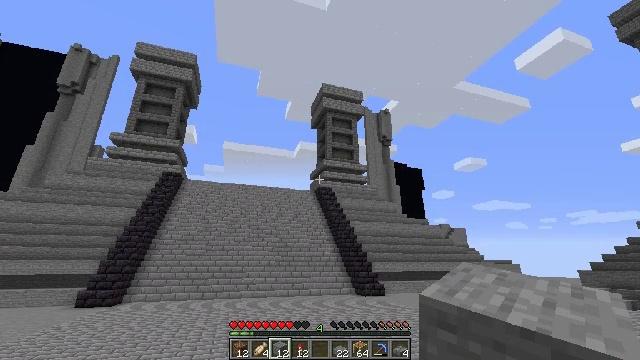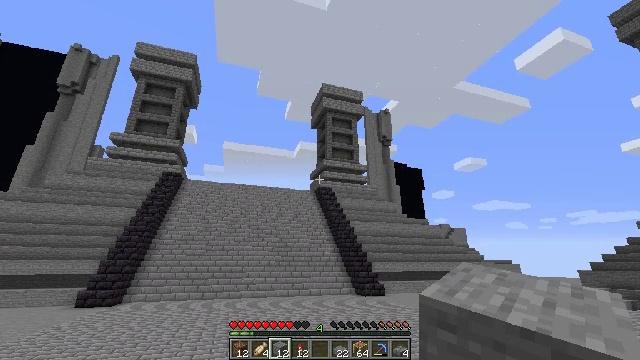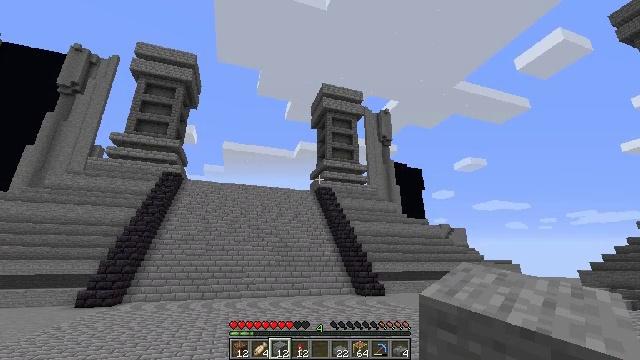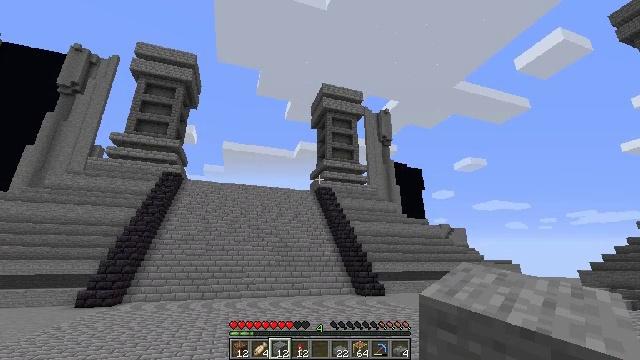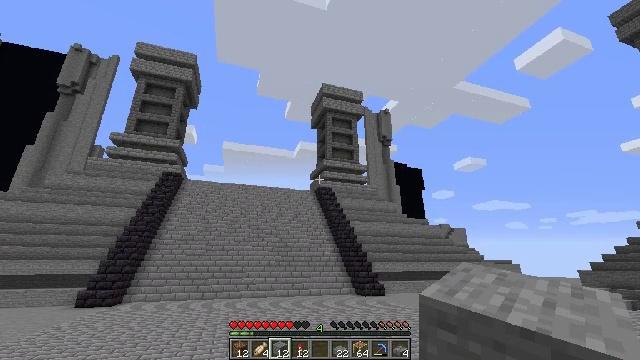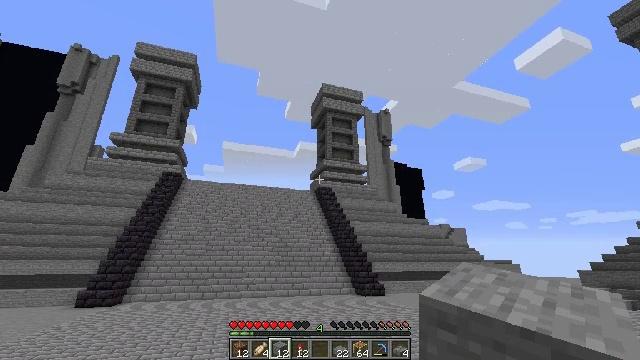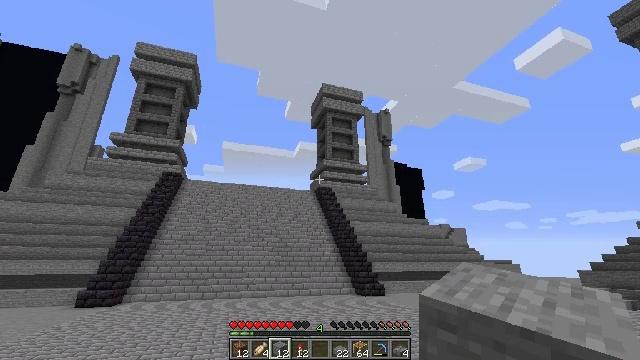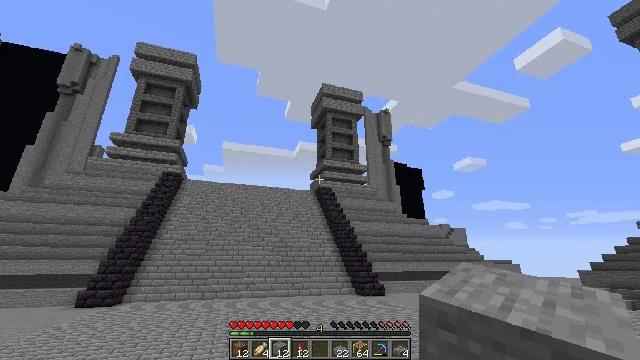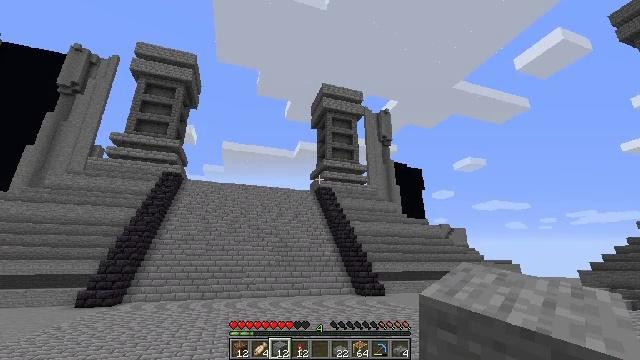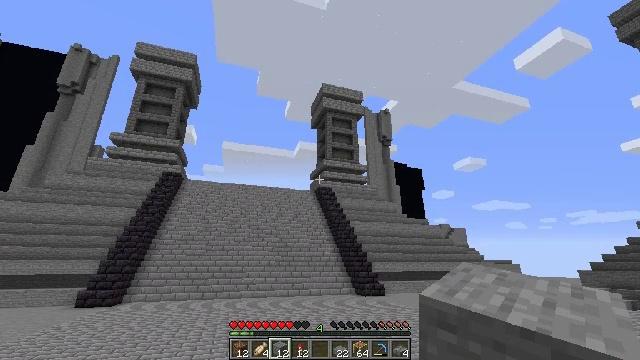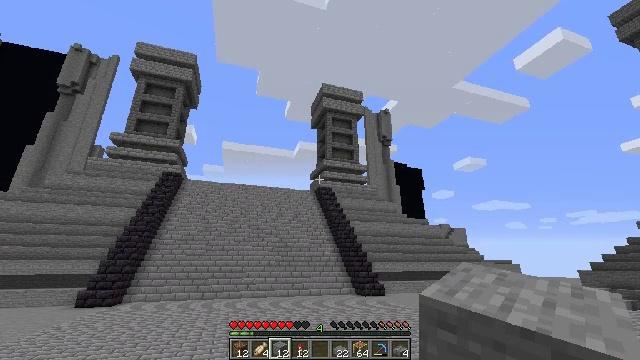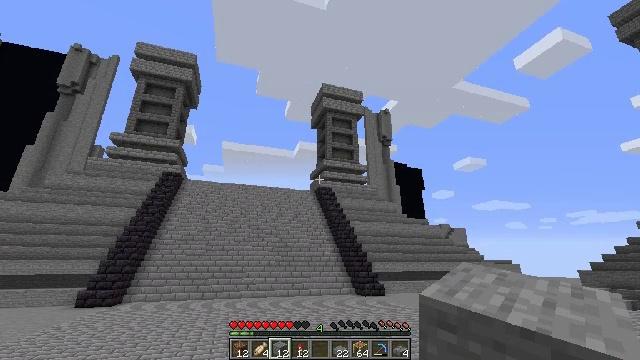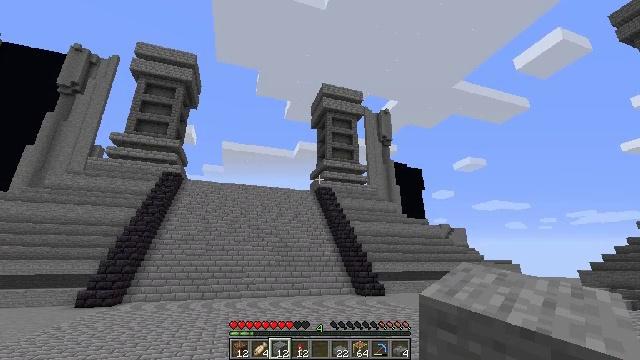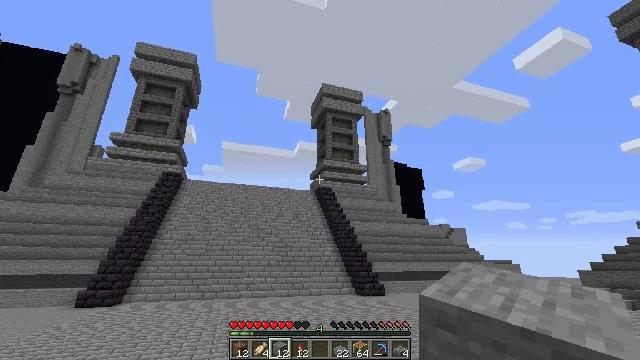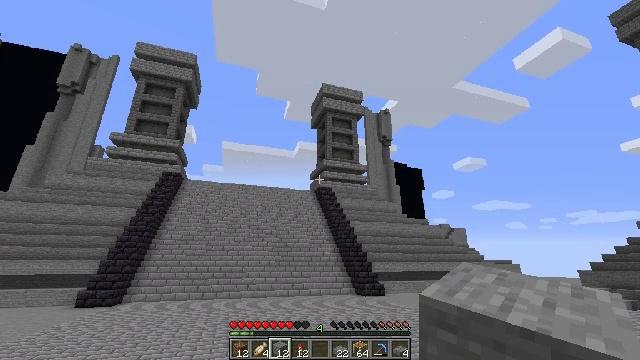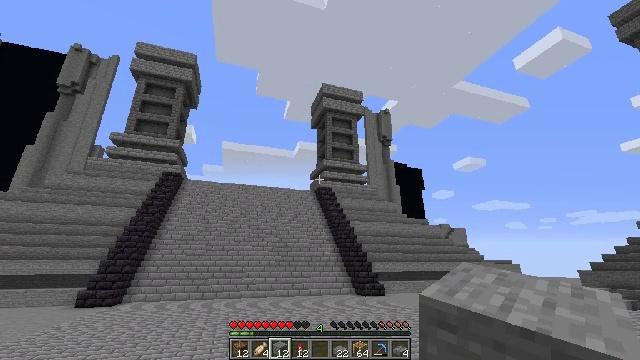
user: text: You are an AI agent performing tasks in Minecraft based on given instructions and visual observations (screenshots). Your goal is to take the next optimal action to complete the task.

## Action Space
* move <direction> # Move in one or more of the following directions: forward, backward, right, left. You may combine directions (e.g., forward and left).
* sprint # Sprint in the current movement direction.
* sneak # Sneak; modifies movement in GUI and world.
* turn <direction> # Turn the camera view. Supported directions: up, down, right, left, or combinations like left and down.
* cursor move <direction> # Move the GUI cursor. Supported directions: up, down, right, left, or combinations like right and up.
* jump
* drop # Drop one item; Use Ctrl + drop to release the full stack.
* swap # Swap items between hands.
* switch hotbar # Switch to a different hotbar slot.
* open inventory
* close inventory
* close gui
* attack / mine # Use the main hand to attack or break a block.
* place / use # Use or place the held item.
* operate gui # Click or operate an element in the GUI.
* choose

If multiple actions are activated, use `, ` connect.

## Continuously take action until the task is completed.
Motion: motion action
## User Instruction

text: Mine the shulker box.
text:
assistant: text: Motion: no_op
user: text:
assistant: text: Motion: no_op
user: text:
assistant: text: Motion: no_op
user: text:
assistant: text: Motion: no_op
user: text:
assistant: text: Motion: no_op
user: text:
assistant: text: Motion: no_op
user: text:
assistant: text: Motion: no_op
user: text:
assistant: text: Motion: no_op
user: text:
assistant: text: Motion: no_op
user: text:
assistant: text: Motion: no_op
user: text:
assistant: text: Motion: no_op
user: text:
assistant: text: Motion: no_op
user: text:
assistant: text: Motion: no_op
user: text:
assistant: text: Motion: no_op
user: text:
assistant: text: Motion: no_op
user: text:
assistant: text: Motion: no_op
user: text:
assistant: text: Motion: no_op
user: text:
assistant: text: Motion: no_op
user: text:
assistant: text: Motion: no_op
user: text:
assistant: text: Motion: no_op
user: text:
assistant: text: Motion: no_op
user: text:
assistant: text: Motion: no_op
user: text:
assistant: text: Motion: no_op
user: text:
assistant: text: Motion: no_op
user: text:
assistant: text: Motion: no_op
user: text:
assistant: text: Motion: no_op
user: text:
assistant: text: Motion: no_op
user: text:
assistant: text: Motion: no_op
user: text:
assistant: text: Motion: no_op
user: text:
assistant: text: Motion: no_op